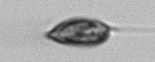
Label: Prorocentrum_triestinum